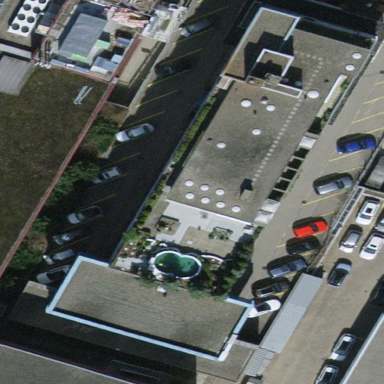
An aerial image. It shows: Office building with flat roof.